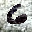
Label: 6